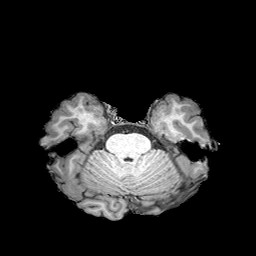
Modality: T1w
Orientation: coronal
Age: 18
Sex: female
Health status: healthy